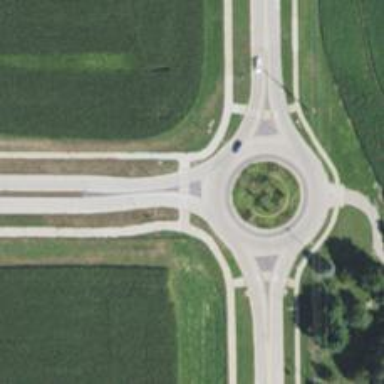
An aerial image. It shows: Crossing on the road.